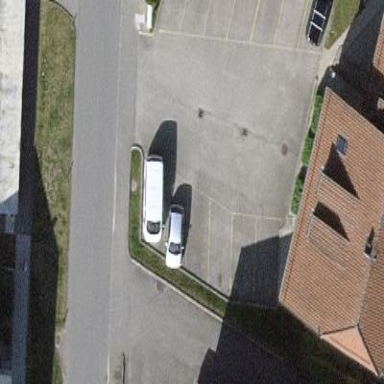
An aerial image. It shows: Parking area.